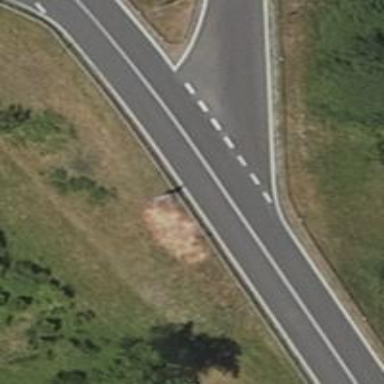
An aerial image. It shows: Secondary road with asphalt surface.